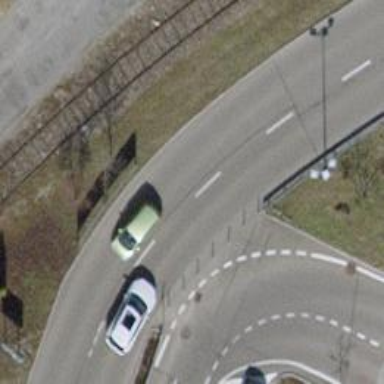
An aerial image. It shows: Bollard barrier.